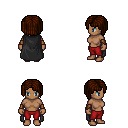
a pixel art fantasy rpg character, female body template, human, dark skin, black cape, red pants, brown pageboy hairstyle, leather bracers, four views (front, back, left, right), 2x2 character sprite sheet, small pixel art, hard edges, no anti-aliasing